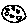
Label: moon